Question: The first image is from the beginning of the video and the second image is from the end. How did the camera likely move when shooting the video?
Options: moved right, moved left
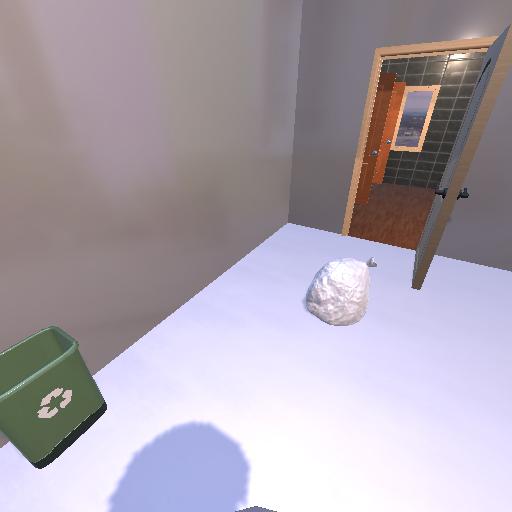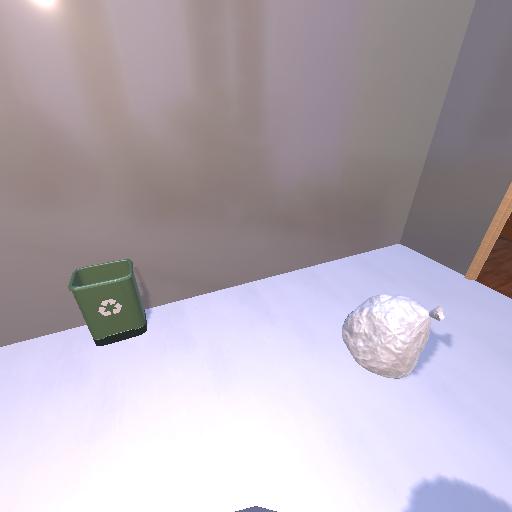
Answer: moved right